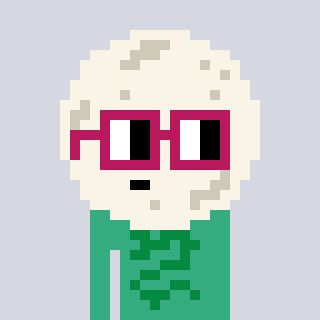
a pixel art character with square dark red glasses, a moon-shaped head and a teal-colored body on a cool background